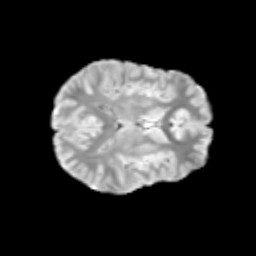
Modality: T2w
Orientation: axial
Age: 12
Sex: female
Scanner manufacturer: siemens
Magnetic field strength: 3 T
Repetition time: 3.8 s
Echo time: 0.07 s